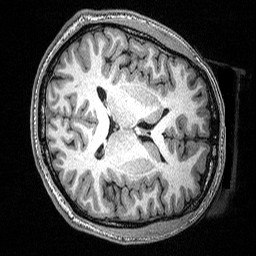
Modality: T1w
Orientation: axial
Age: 23
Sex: male
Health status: ill
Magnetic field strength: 3 T
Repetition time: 2.53 s
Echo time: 0.00331 s